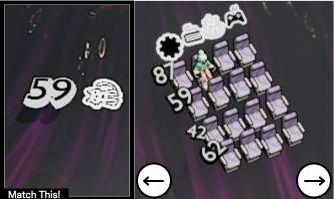
Task: seats
Answer: no